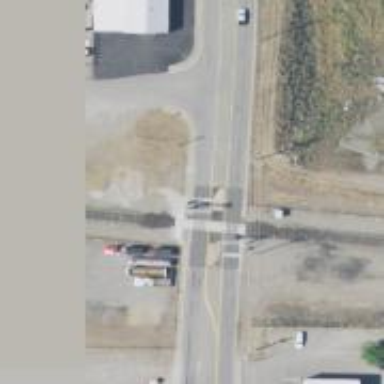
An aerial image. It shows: Left sidewalk along asphalt tertiary road.